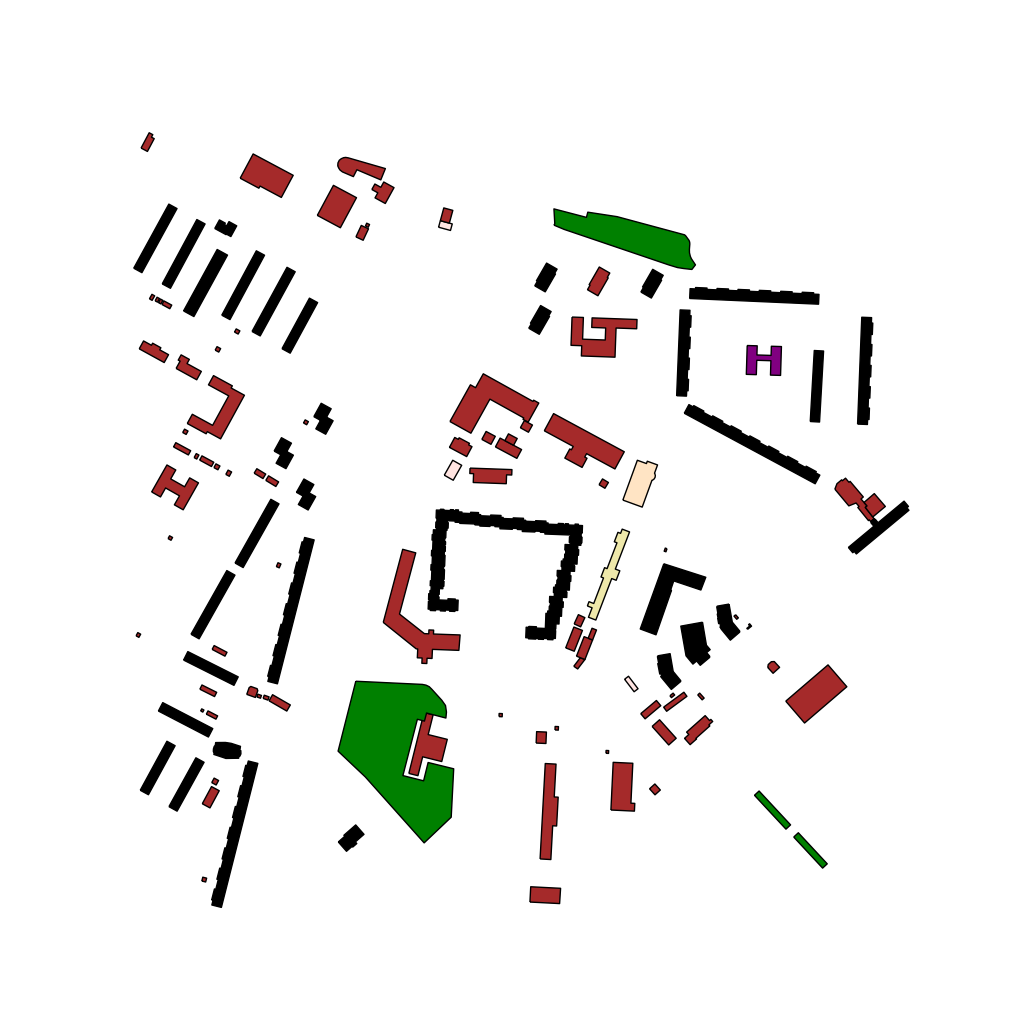
Tags: overhead vector_map, business, recreation, residential, special, modern, soviet, high_rise, individual_rise, low_rise, medium_rise, density_2, Building, Facility, Gas, Kinder, Park, Vet, Ythsport, 1.0 km²